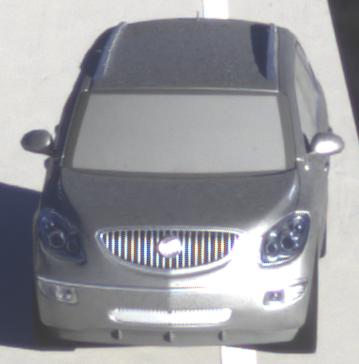
Make: Buick
Model: Enclave
Detailed model: GMT967
Model produced from: 2007
Model produced until: 2017
Doors: 5
Color: gray
Road condition: dry road
Daytime: sunrise or sunset
Contrast: high contrast